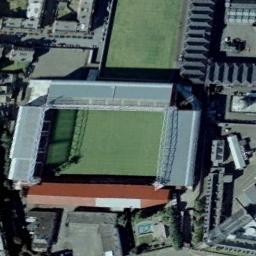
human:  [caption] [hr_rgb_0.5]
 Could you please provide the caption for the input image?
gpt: Several buildings are beside the stadium .

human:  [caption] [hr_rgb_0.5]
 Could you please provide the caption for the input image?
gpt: There are many buildings next to the square stadium .

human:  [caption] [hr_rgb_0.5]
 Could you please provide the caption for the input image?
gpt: The stadium is next to some buildings .

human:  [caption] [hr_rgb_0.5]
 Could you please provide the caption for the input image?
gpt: The stadium has a blue roof on three sides and a red roof on the other side .

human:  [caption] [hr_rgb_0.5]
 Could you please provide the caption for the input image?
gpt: There are some buildings around the stadium .